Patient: sex M, age 45
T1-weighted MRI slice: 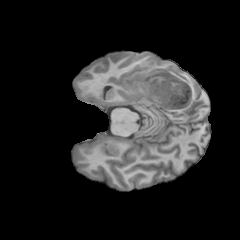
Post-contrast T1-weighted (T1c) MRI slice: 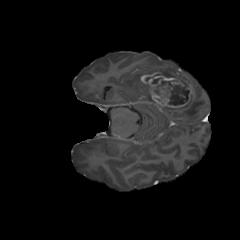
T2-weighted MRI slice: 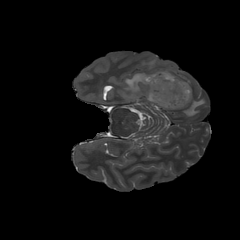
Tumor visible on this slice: yes
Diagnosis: Glioblastoma, IDH-wildtype
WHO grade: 4